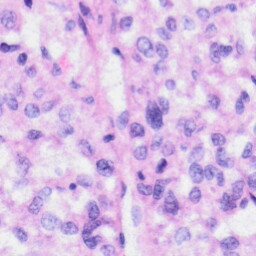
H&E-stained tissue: Liver